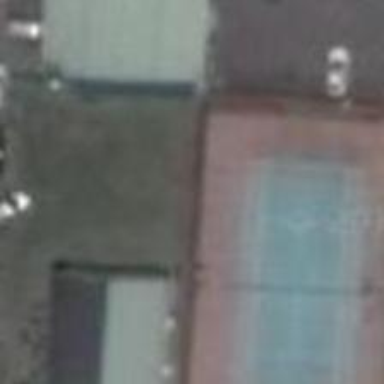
The court is located beside the buildings and a parking lot .